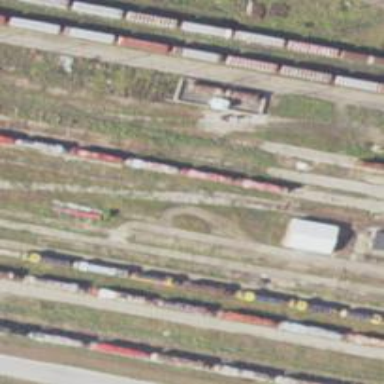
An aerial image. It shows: Railway spur service.